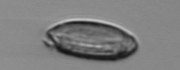
Label: Katodinium_or_Torodinium